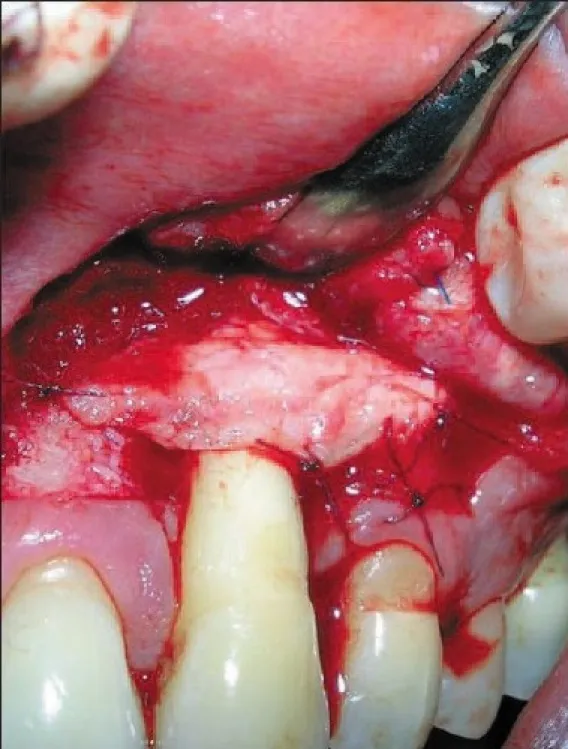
CTG placement.
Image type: medical_photograph (other_medical_photograph)